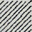
Piece: xx